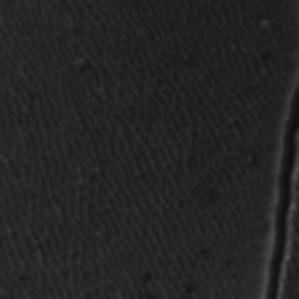
Label: frost